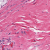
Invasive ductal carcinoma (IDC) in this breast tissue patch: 0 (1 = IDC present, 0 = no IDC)